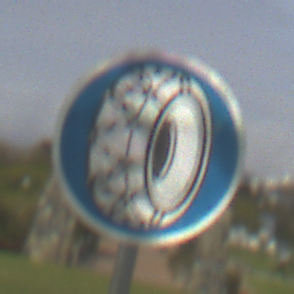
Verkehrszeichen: SchneekettenVorgeschrieben
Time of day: MorningAfternoon
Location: Outdoor (Suburban)
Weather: PartlyCloudy
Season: NotSpecified
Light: Natural